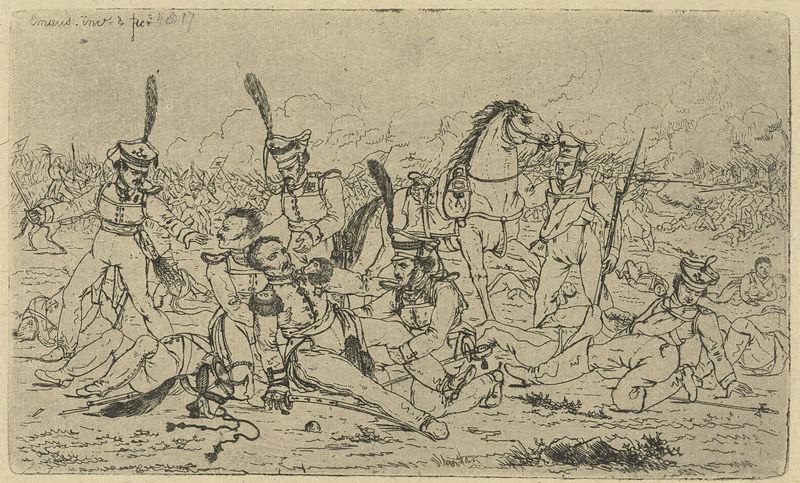
Titel: Gesneuvelde generaal
Künstler: Gerardus Emaus de Micault
Standort: Amsterdam
Institution: Rijksmuseum
Schlagwörter: feder, männer, skizze, zeichnung, bart, tod, pferd, papier, schlacht, soldaten, schwert, uniform, bleistift, abzeichen, dolch, liegender mann, pfferd